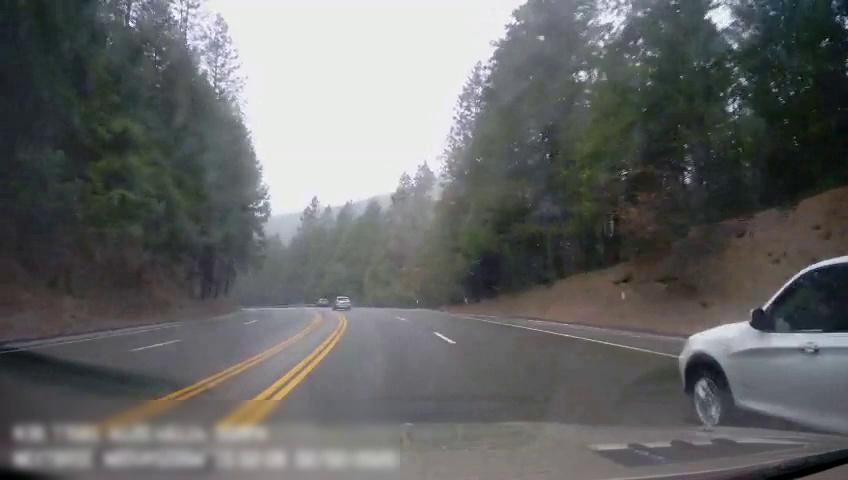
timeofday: Day
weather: Cloudy
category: Drivable Space
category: Vehicles | SUV
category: Vehicles | Car
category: Vehicles | Car
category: Lanes | Alternate Lane
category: Lanes | Alternate Lane
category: Lanes | Alternate Lane
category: Lanes | Current Lane
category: Lanes | Current Lane
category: Lanes | Alternate Lane